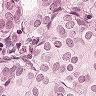
Metastatic tissue present: yes